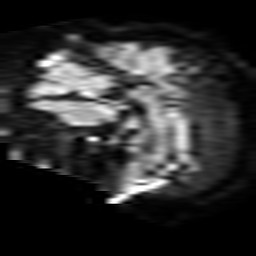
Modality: TRACE
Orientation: sagittal
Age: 69
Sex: male
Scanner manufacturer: philips
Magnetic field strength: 3 T
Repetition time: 3.334 s
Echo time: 0.076 s